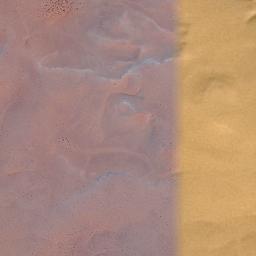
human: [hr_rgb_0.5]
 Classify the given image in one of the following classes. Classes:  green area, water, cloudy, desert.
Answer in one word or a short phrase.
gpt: desert